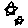
Label: star